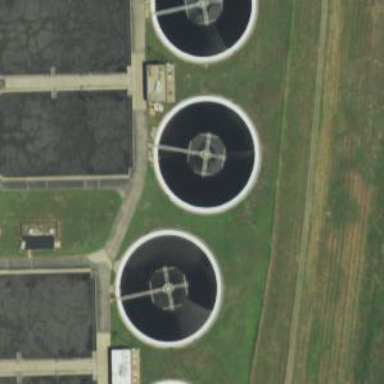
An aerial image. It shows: Basin for wastewater.